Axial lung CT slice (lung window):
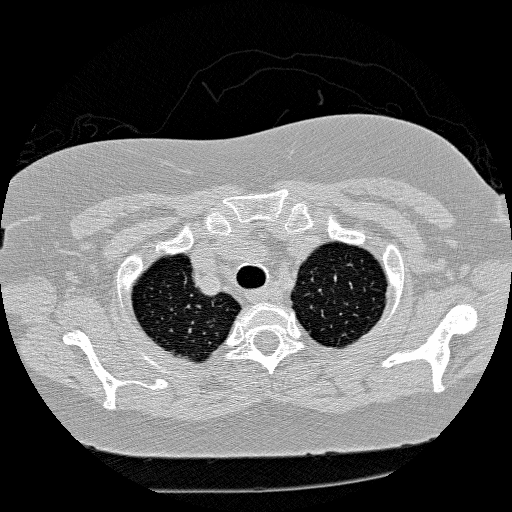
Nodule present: no